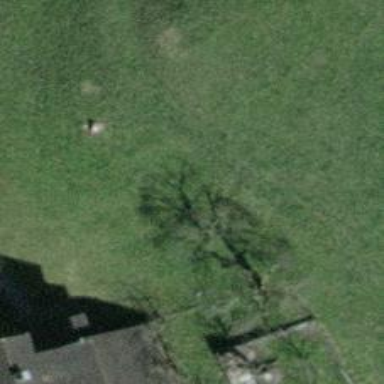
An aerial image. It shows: Broadleaved tree in natural setting.